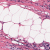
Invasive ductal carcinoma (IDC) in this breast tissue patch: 0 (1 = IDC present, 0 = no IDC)